Question: I can't get my div element to span multiple columns in the CSS grid. What have I done wrong?
'''
.main {
display: grid;
grid-template-areas: "a b"
"c c";
grid-template-rows: 100px 100px;
grid-template-columns: 200px 150px;
}
'''
'''
<body>
<div class="main">
<div id=a>
<p>
This is the content of box A.
</p>
</div>
<div id=b>
<p>
This is the content of box B.
</p>
</div>
<div id=c>
<p>
This is the content of box C.
</p>
</div>
</div>
</body>
'''
Here is an image of the output of the above code.:

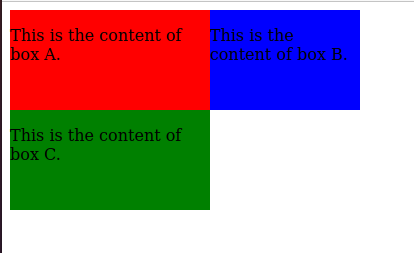
Answer: You need to specify the grid area an element belongs to explicitly.
'''
#a { grid-area: a; }
#b { grid-area: b; }
#c { grid-area: c; }
'''